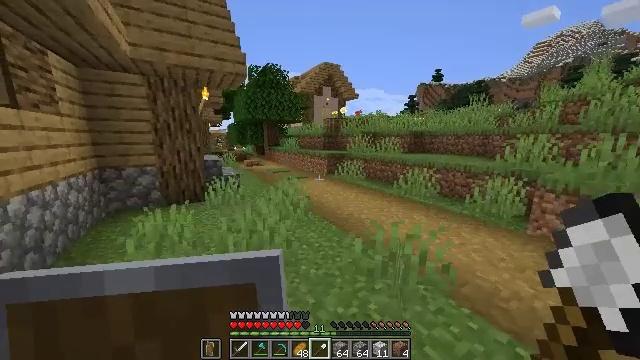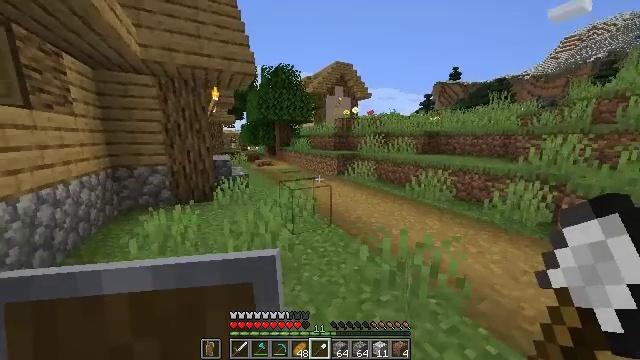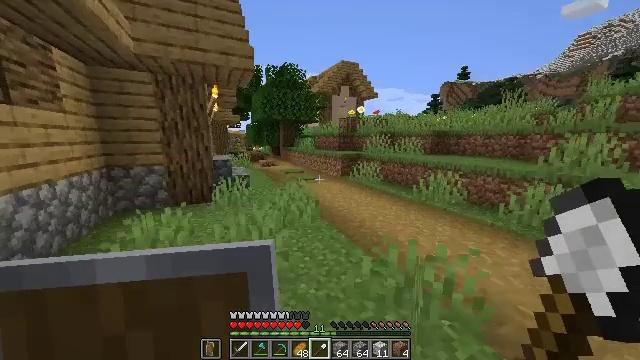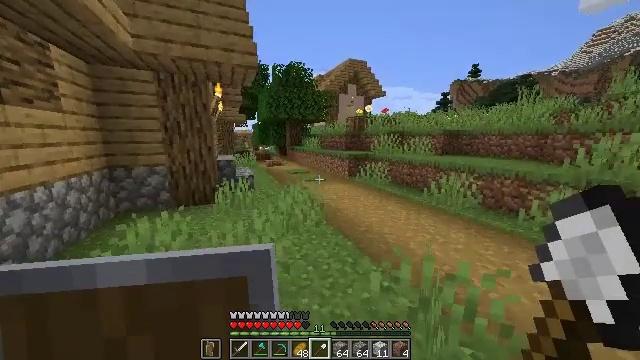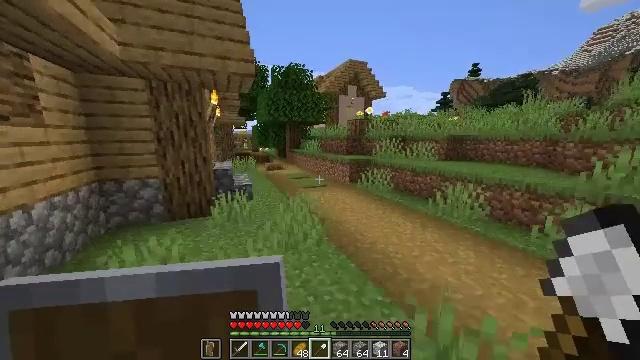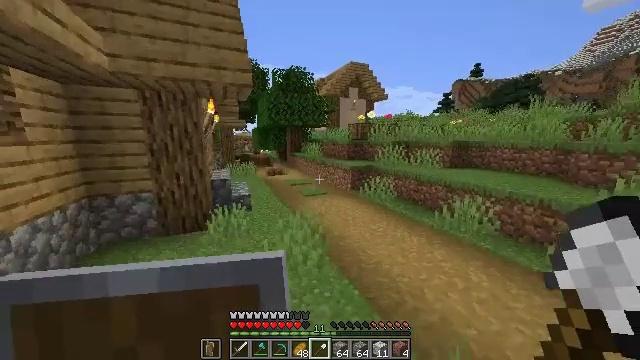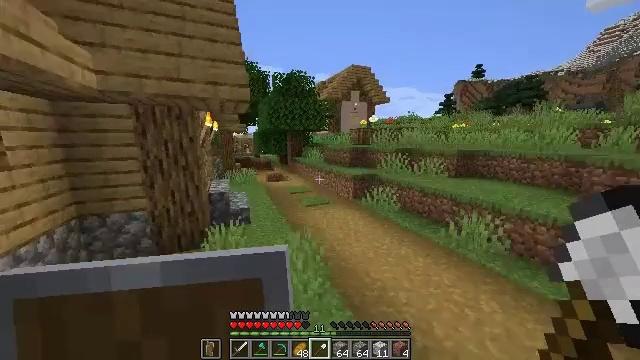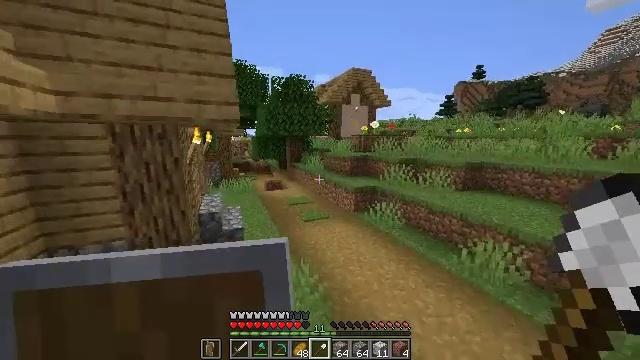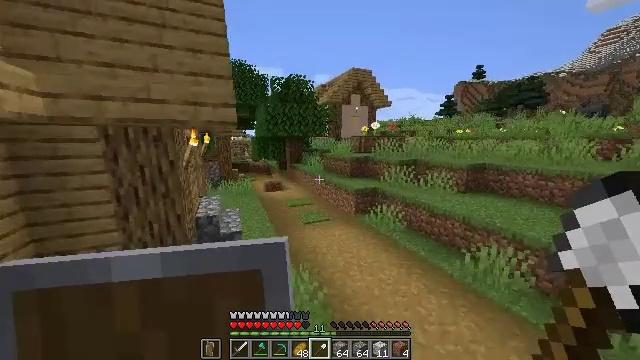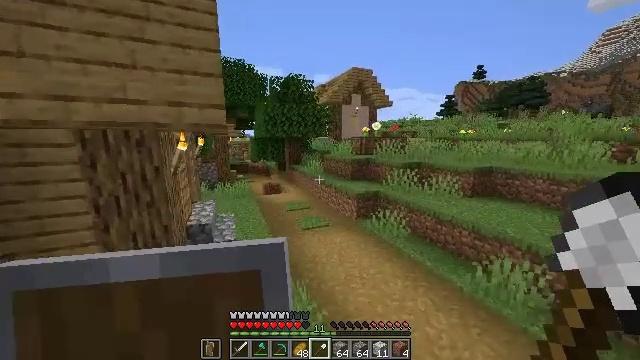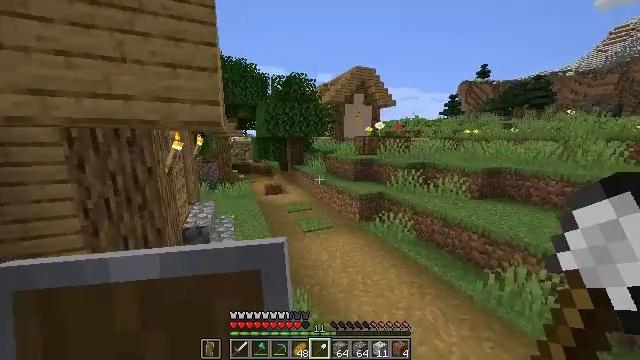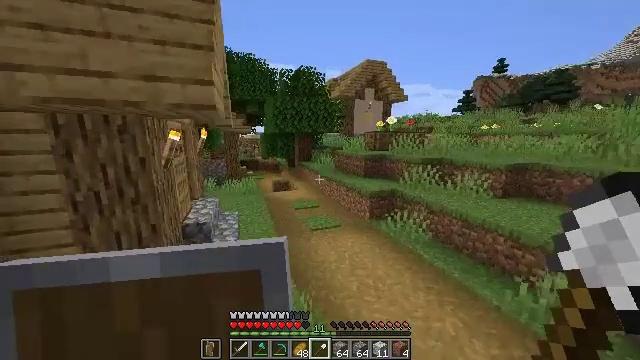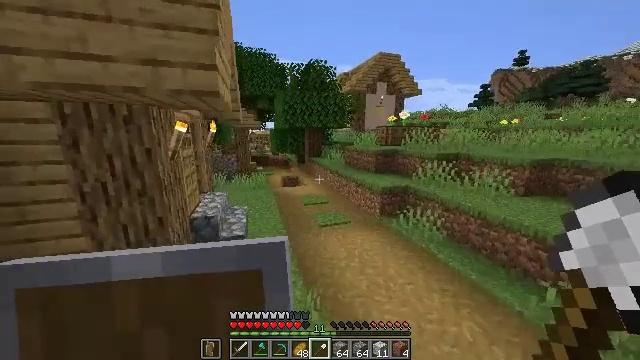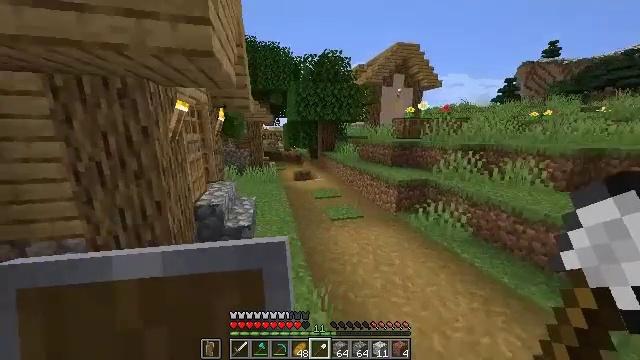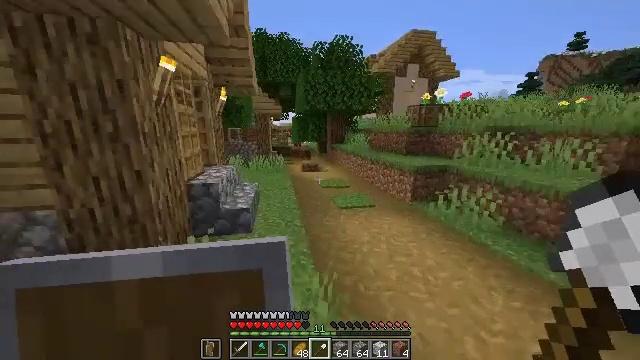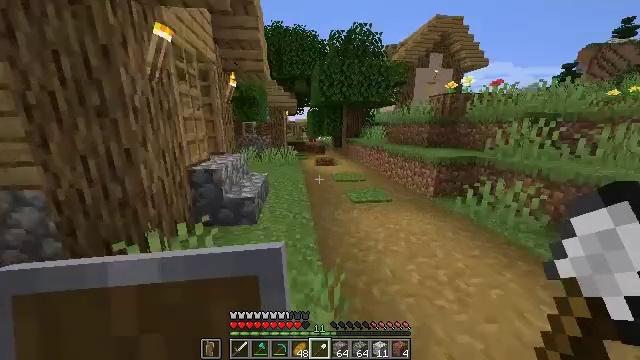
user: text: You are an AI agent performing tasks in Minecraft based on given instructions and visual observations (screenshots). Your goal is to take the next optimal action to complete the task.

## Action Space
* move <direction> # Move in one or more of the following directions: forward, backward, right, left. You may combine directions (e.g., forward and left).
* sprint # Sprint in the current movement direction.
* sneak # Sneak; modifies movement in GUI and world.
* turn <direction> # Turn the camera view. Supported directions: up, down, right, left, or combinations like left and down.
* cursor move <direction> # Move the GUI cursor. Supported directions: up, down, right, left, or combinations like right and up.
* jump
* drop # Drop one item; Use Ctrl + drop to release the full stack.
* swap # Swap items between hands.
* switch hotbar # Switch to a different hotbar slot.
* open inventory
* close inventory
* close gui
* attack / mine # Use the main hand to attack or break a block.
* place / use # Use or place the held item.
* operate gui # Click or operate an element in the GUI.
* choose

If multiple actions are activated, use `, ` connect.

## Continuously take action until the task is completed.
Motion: motion action
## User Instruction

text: Gather the blast furnace into your inventory.
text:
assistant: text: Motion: move forward, sprint, turn left
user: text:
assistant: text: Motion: move forward, sprint, turn left
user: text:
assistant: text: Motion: move forward, sprint, turn left
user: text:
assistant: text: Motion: move forward, sprint, jump
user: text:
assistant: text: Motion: move forward, jump
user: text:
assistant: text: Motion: move forward, jump
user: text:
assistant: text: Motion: move forward, jump
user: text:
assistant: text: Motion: move forward, jump
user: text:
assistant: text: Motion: move forward, jump
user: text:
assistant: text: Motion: move forward, jump
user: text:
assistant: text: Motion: move forward, turn left, jump
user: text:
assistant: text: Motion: move forward, turn left, jump
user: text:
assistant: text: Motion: move forward, turn left, jump
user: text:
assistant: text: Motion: move forward, turn left, jump
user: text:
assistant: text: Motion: move forward, turn left, jump
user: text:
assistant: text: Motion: move forward, turn left, jump
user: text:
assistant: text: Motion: move forward, turn left, jump
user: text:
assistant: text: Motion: move forward, jump
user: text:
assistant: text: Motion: move forward, jump
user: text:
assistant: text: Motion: move forward, jump
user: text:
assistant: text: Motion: move forward, jump
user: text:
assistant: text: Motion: move forward, jump
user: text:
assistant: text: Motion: move forward, jump
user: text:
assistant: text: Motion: move forward, jump
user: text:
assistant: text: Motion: move forward, jump
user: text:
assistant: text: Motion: move forward, jump
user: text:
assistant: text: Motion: move forward, turn left, jump
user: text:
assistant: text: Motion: move forward, turn left, jump
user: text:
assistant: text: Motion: move forward, jump
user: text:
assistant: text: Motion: move forward, jump